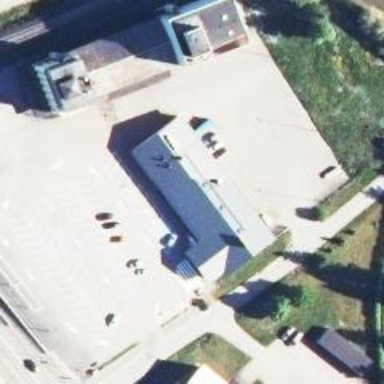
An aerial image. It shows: Convenience shop.